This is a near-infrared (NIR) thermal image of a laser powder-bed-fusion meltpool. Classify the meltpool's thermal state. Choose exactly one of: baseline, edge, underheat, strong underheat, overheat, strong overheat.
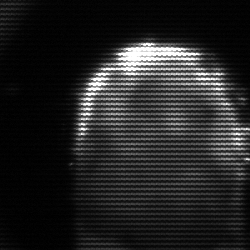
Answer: baseline